Question: encountered a question on leetcode
Given a linked list, swap every two adjacent nodes and return its head. You must solve the problem without modifying the values in the list's nodes (i.e., only nodes themselves may be changed.)
Example

here is my solution
'''
/**
* Definition for singly-linked list.
* struct ListNode {
* int val;
* ListNode *next;
* ListNode() : val(0), next(nullptr) {}
* ListNode(int x) : val(x), next(nullptr) {}
* ListNode(int x, ListNode *next) : val(x), next(next) {}
* };
*/
class Solution {
public:
ListNode* swapPairs(ListNode* head) {
if(head->next->next==NULL)
{ ListNode* temp=head;
head=head->next;
temp->next=NULL;
head->next=temp; //putting this line gives runtime error
return head;
}
else
{ ListNode* temp=head;
head=head->next;
temp->next=head->next;
head->next=temp;
temp->next=swapPairs(temp->next);
return head;
}
}
};
'''
the code gives a runtime error when I put the marked line in the first condition but runs fine when using run code command.
the error isLine 15: Char 18: runtime error: member access within null pointer of type 'ListNode' (solution.cpp)
SUMMARY: UndefinedBehaviorSanitizer: undefined-behavior prog_joined.cpp:24:18
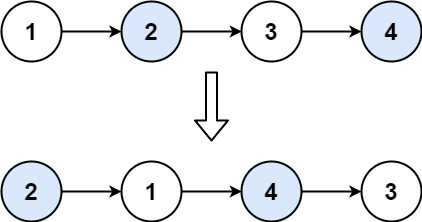
Answer: If this program is passed a null pointer or a single node, an error will be thrown as a nullptr has no attributes (i.e next). Therefore head->next or head->next->next cannot be determined.
The solution is to check for these edge cases beforehand.
'''
if(!head){
return head;
}else if(!(head->next)){
return head;
}
'''